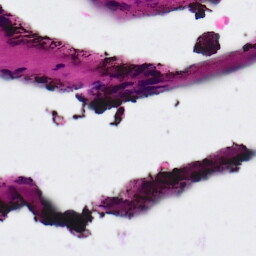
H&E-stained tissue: Ovarian